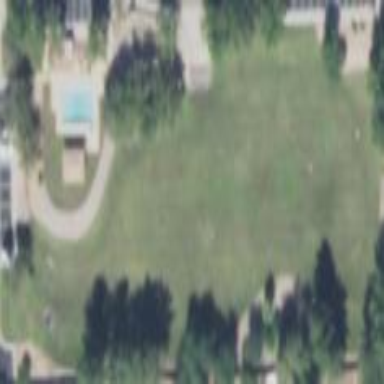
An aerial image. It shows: Park.